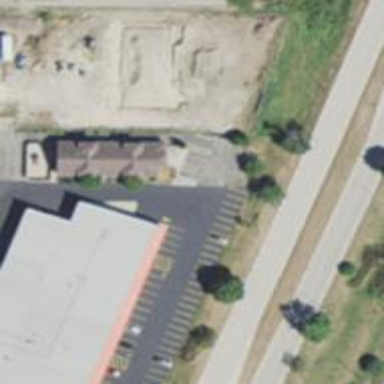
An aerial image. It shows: Veterinary facility.